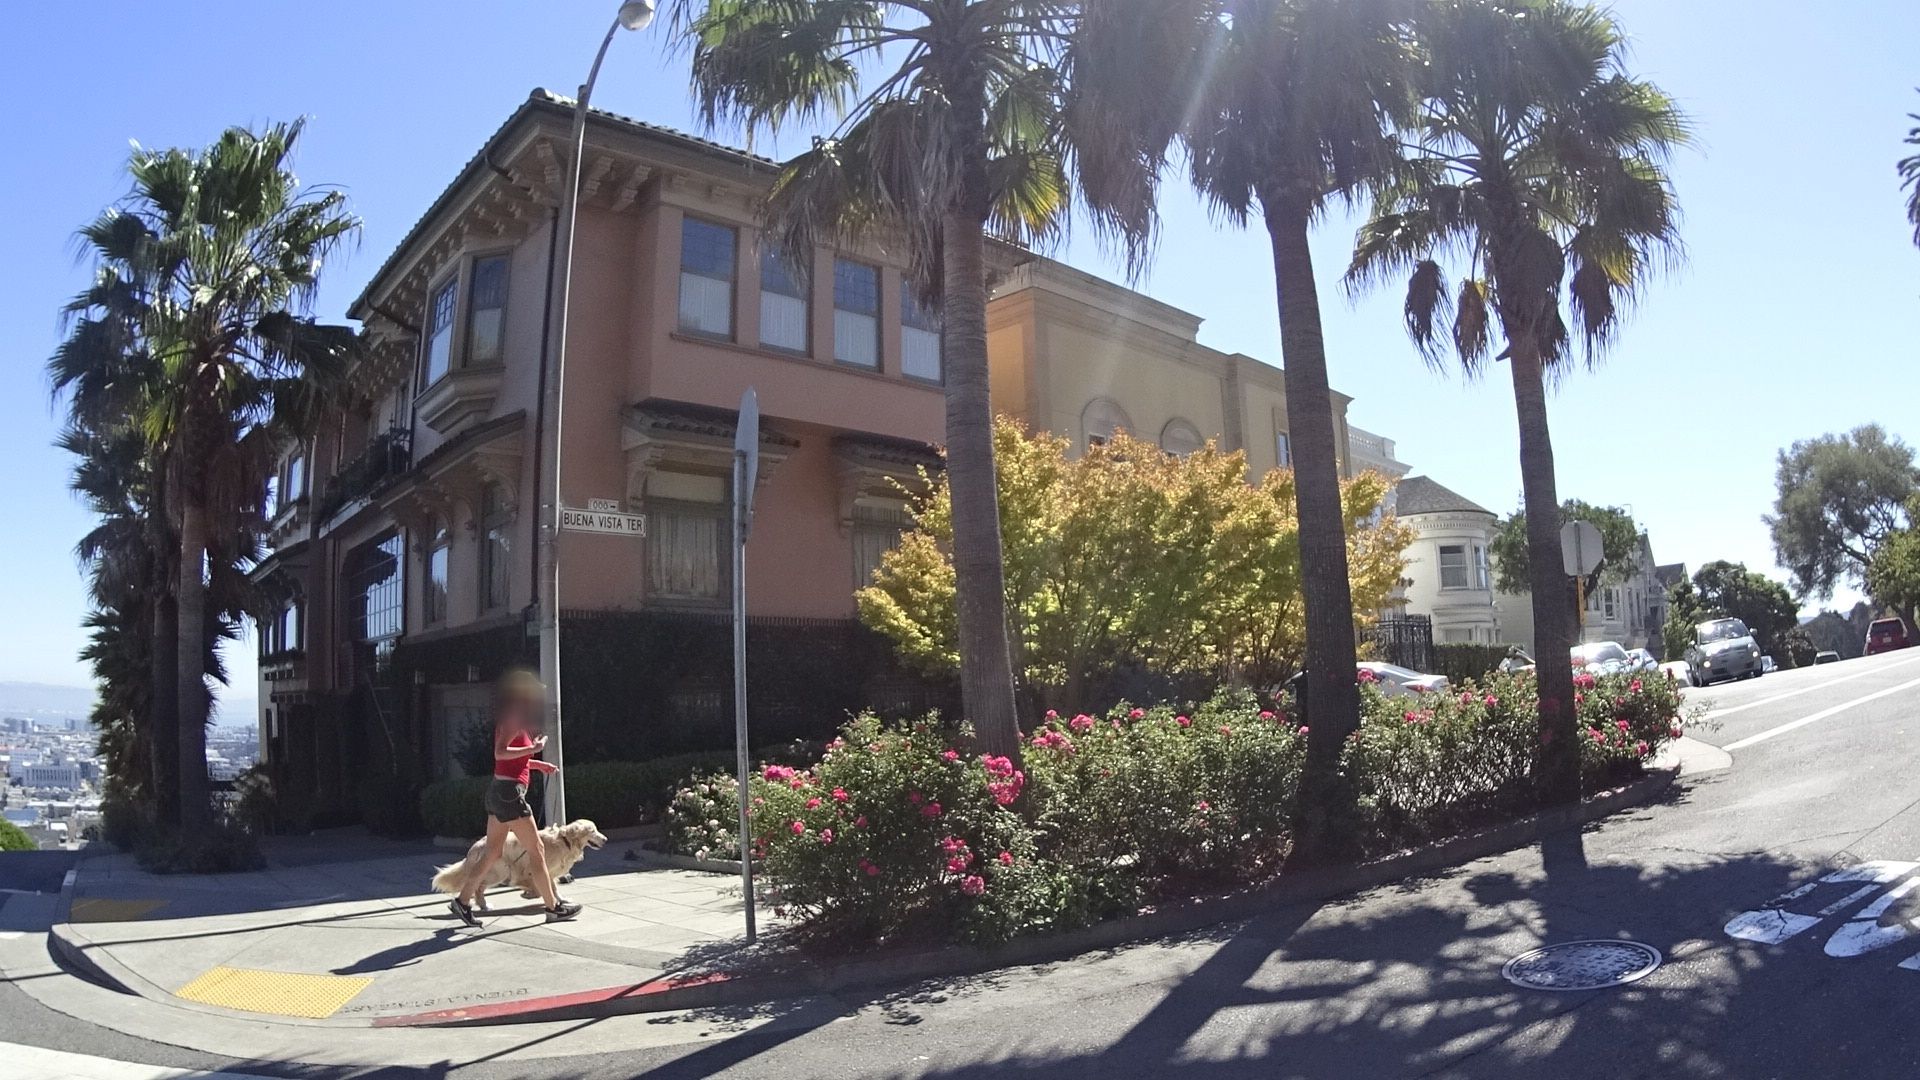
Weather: clear
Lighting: day
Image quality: good
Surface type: walking surface
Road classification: residential
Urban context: urban centre
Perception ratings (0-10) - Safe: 4.32, Lively: 6.88, Beautiful: 9.34, Boring: 2.59, Depressing: 3.05, Wealthy: 9.58